RGB frame:
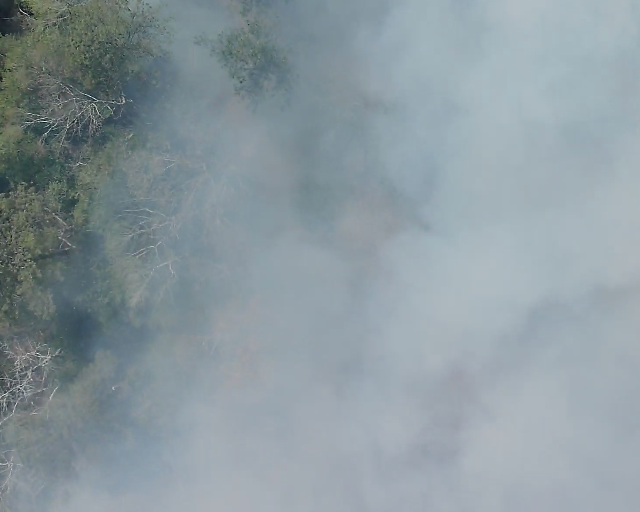
Thermal frame:
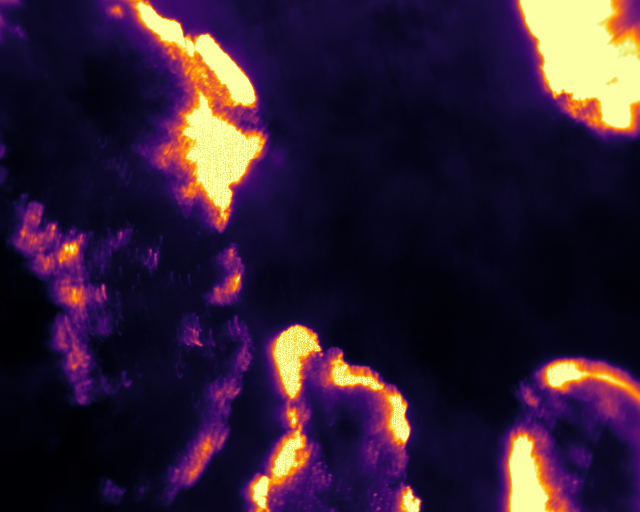
Captured: 2026-02-26 02:31:16
Pixels at or above 80 °C: 51160 (fraction of frame: 0.1561)